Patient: sex M, age 55
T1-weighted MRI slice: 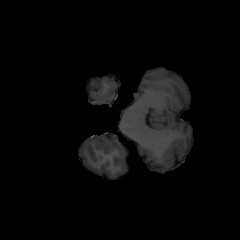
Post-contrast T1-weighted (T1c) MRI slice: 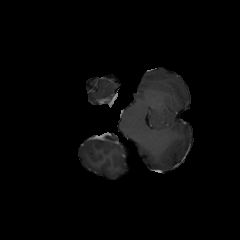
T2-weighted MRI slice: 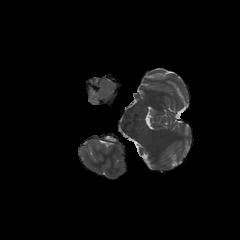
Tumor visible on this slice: no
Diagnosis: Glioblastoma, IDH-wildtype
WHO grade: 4